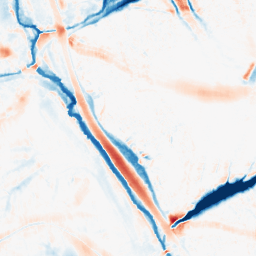
Category: morphological
Decomposition family: morphological_ellipse
Decomposition parameters: operation: average
width: 30
height: 30
Upsampling method: linear_exact
Upsampling parameters: scale: 2
Upsampling scale: 2